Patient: sex M, age 57
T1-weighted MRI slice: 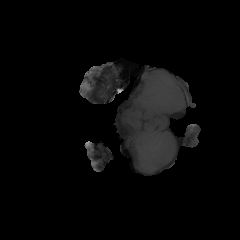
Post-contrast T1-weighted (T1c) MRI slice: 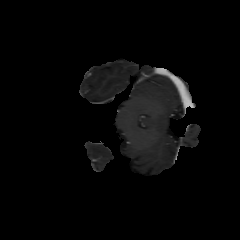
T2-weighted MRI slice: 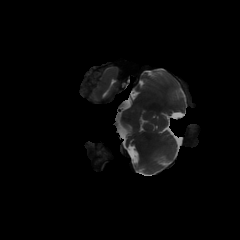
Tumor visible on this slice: no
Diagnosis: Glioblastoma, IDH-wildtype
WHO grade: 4